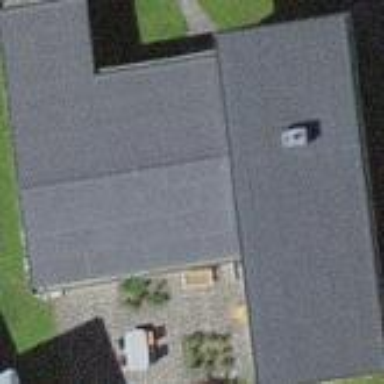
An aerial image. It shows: Residential building.